Aerial crown-view tile of a tropical tree (Barro Colorado Island, Panama), acquired 20250414:
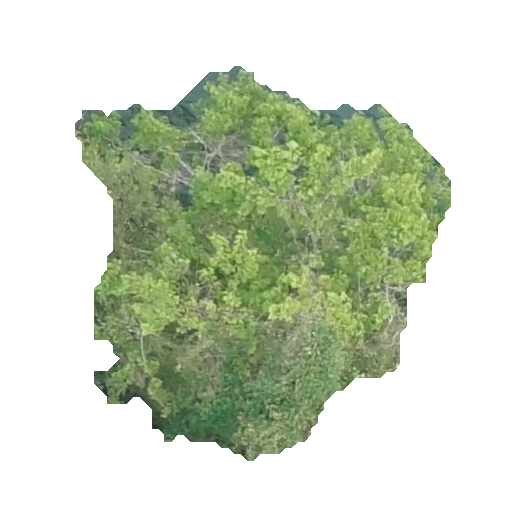
Species: Enterolobium cyclocarpum
GBIF accepted scientific name: Enterolobium cyclocarpum
Crown area: 149.538 m²